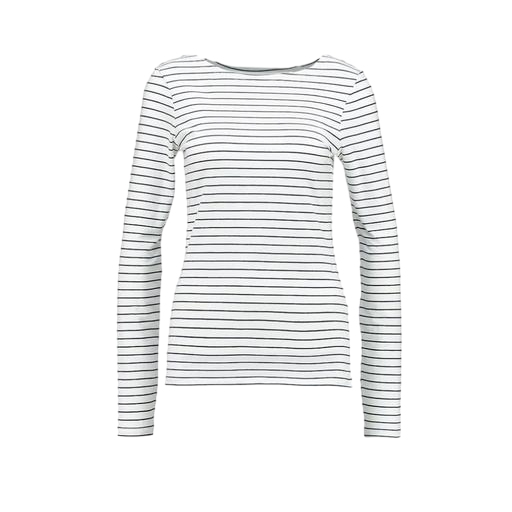
white long-sleeved striped top, white le nautical long-sleeved top, long-sleeve t-shirt only macy, white background